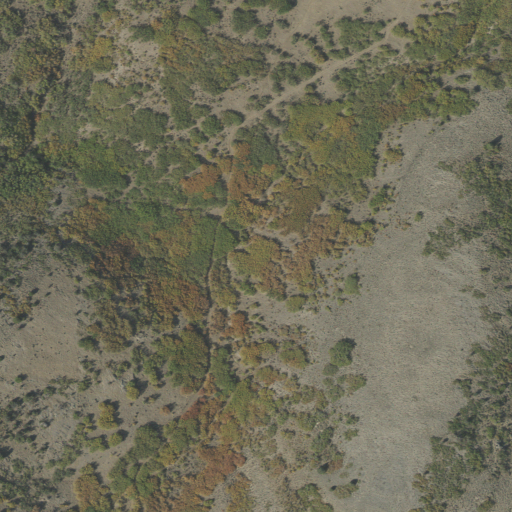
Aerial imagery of valley in Utah named Talawag Canyon containing shrub, woody wetlands, and evergreen forest